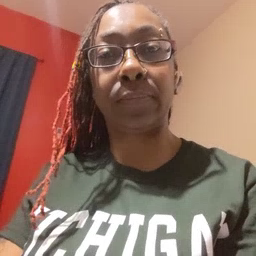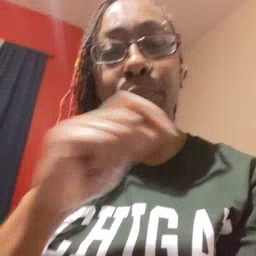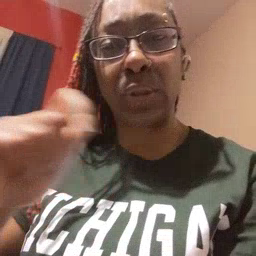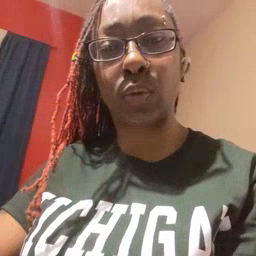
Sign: pencil